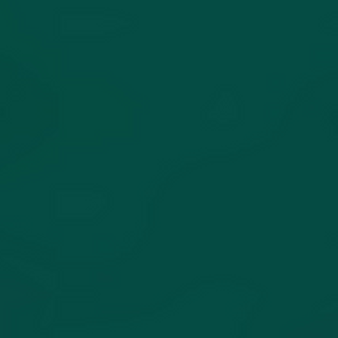
Label: other